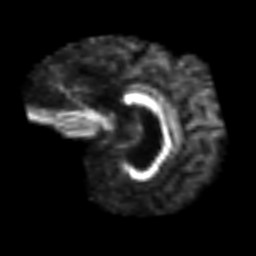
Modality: FA
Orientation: sagittal
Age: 69
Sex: male
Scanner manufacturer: siemens
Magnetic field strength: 3 T
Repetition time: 3.2 s
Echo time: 0.081 s